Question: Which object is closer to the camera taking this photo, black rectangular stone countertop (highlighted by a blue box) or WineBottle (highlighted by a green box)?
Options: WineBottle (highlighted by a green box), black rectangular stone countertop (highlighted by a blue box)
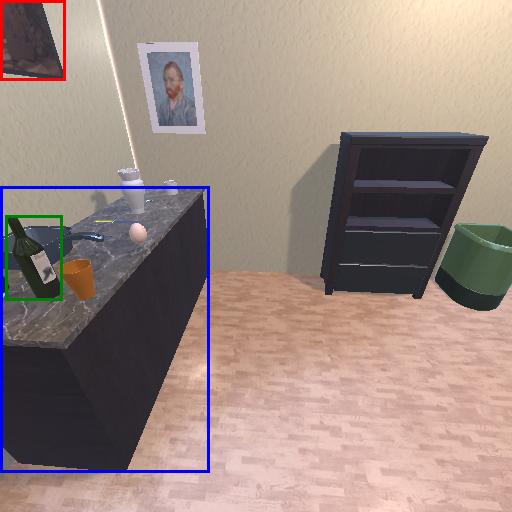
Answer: WineBottle (highlighted by a green box)